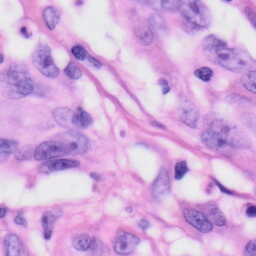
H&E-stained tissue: Skin